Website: home-depot
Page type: payment
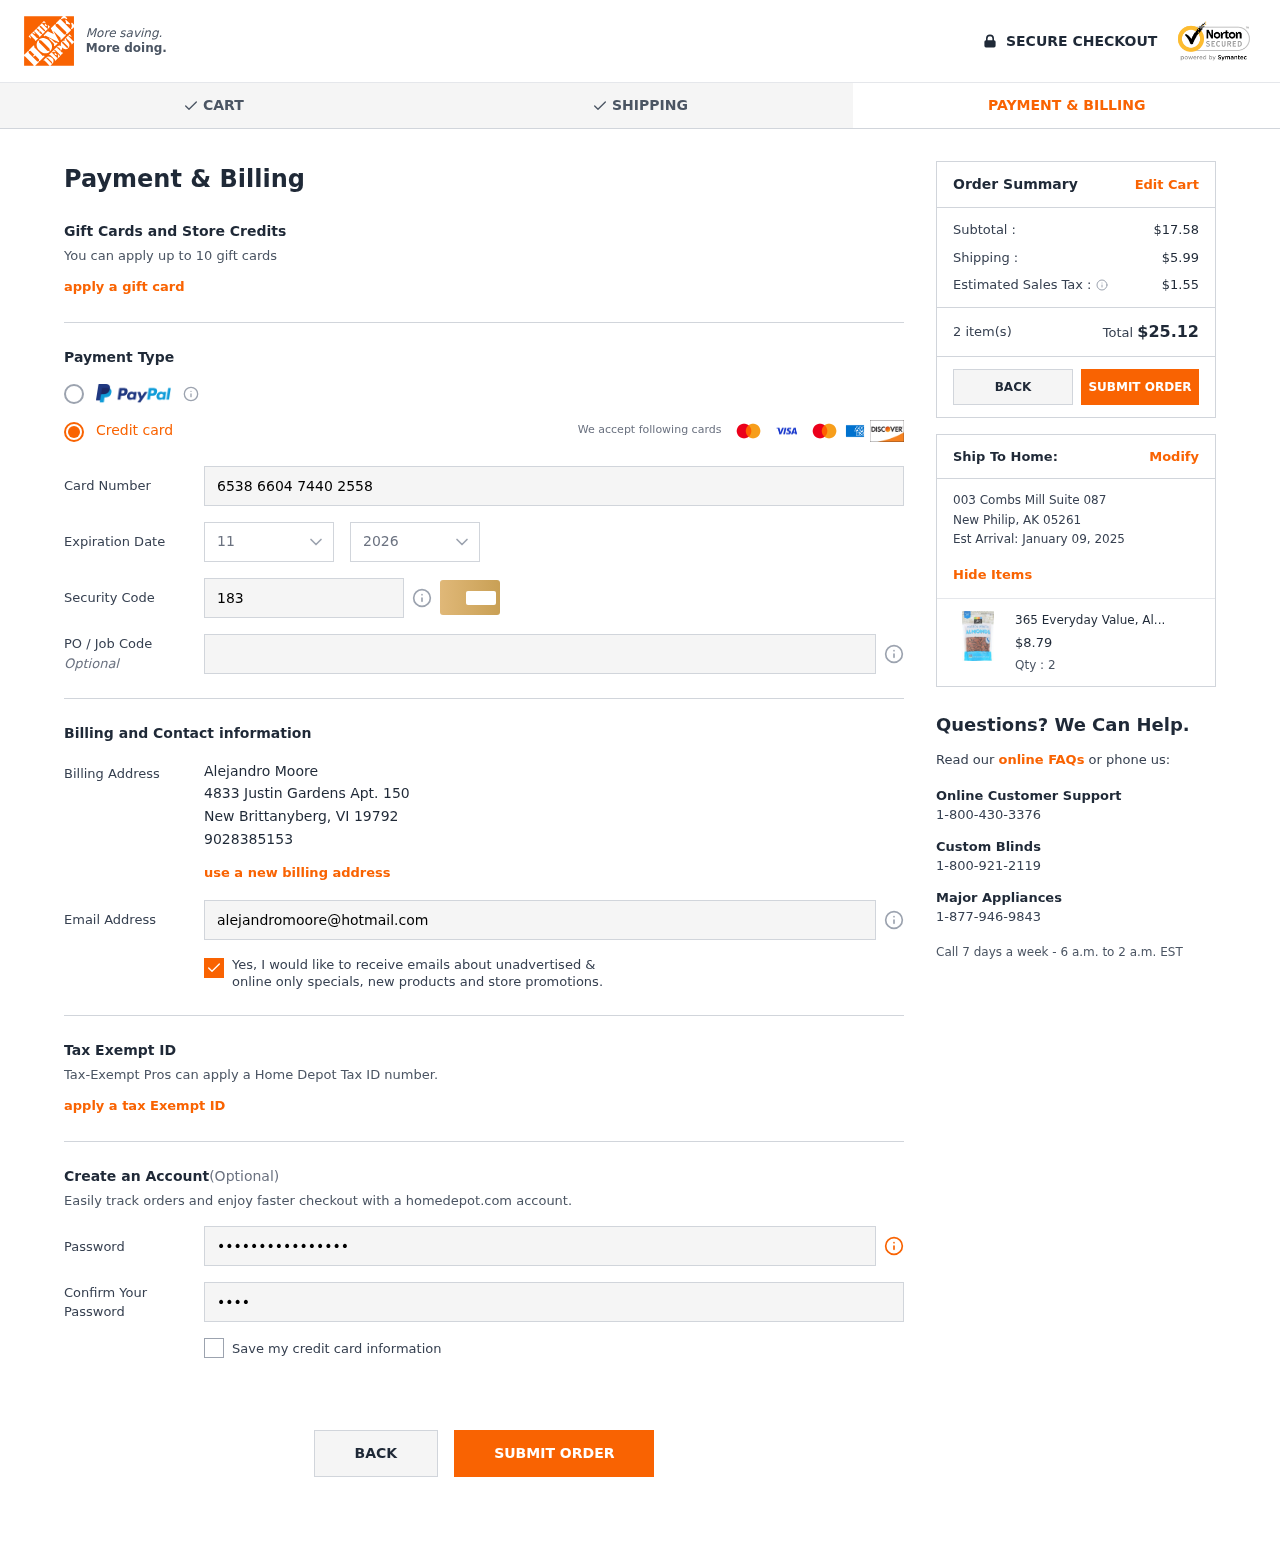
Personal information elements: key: PII_CARD_CVV
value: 183
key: PII_CARD_EXPIRY_MONTH
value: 11
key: PII_CARD_EXPIRY_YEAR
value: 26
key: PII_CARD_NUMBER
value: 6538 6604 7440 2558
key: PII_CITY
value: New Brittanyberg
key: PII_CITY2
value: New Philip
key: PII_EMAIL
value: alejandromoore@hotmail.com
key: PII_FULLNAME
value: Alejandro Moore
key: PII_PHONE
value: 9028385153
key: PII_POSTCODE
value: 19792
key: PII_POSTCODE2
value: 05261
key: PII_STATE_ABBR
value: VI
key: PII_STATE_ABBR2
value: AK
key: PII_STREET
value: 4833 Justin Gardens Apt. 150
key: PII_STREET2
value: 003 Combs Mill Suite 087
Product elements: key: PRODUCT1_NAME
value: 365 Everyday Value, Almonds, Roasted & Unsalted, 16 oz
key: PRODUCT1_PRICE
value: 8.79
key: PRODUCT1_QUANTITY
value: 2
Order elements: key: ORDER_SUBTOTAL
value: $17.58
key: ORDER_SHIPPING_COST
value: $5.99
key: ORDER_TAX
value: $1.55
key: ORDER_NUM_ITEMS
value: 2 item(s)
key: ORDER_TOTAL
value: $25.12
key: ORDER_DELIVERY_DATE
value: January 09, 2025